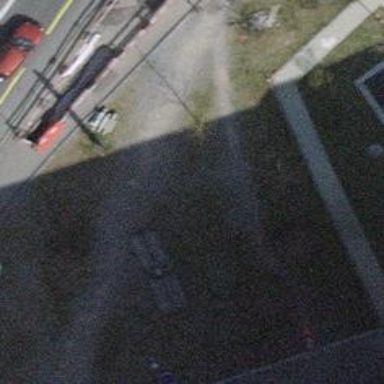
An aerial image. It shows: Bench for seating.